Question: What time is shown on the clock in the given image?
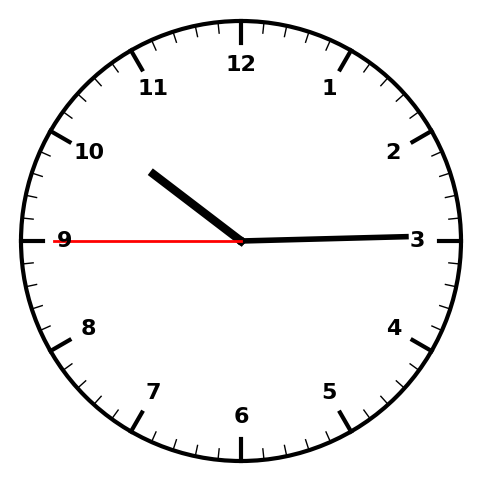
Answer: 10:14:45